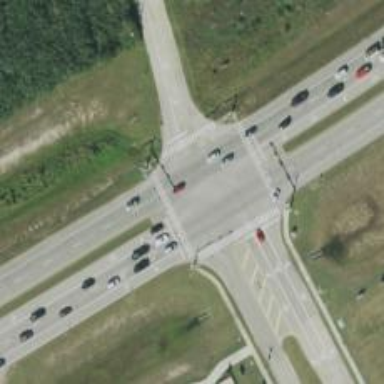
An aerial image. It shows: Zebra crossing on the road.